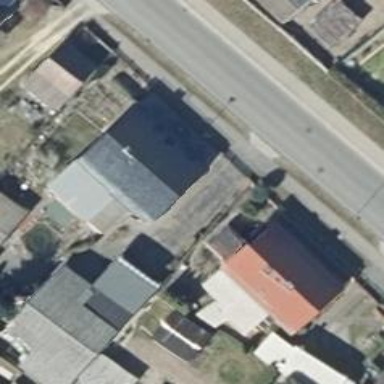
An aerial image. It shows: Gabled building.